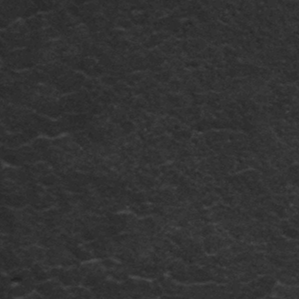
Label: frost